高一 · 代数
函数 $f(x)=3-x+\left(\frac{1}{2}\right)^{x}$ 零点的个数是 ( )
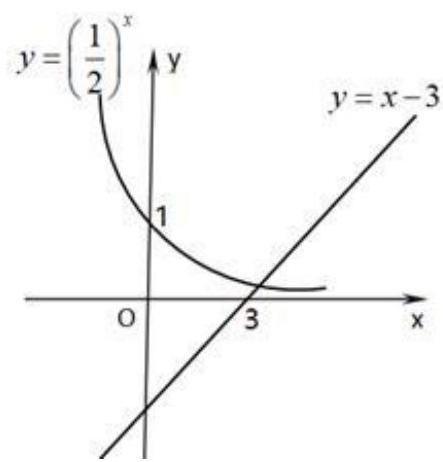
A. 0
B. 1
C. 2
D. 3
答案: B
解析: 函数 $f(x)=3-x+\left(\frac{1}{2}\right)^{x}$ 零点的个数,

即方程 $\left(\frac{1}{2}\right)^{x}=x-3$ 的根的个数,

所以只需求函数 $y=x-3$ 和函数 $y=\left(\frac{1}{2}\right)^{x}$ 交点的个数

在同一坐标系中分别作出函数 $y=x-3$ 和函数 $y=\left(\frac{1}{2}\right)^{x}$ 的图像.

如图所示, 函数 $y=x-3$ 和函数 $y=\left(\frac{1}{2}\right)^{x}$ 交点有 1 个.

故答案为: B

【分析】求函数 $y=x-3$ 和函数 $y=\left(\frac{1}{2}\right)^{x}$ 交点的个数, 数形结合可得结论.